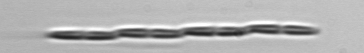
Label: Pseudo-nitzschia